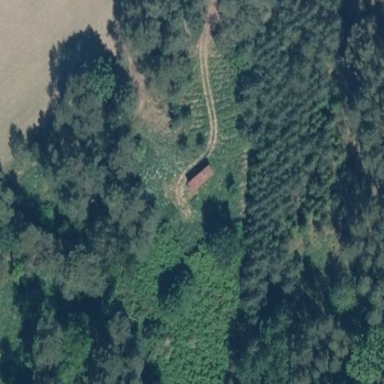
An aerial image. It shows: Plant nursery area.